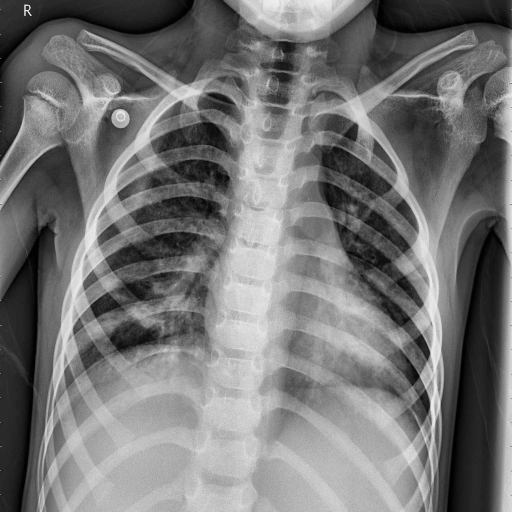
Finding: PNEUMONIA